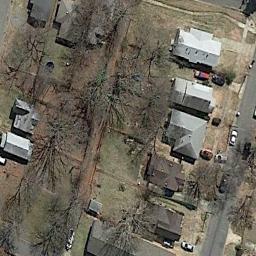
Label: medium_residential